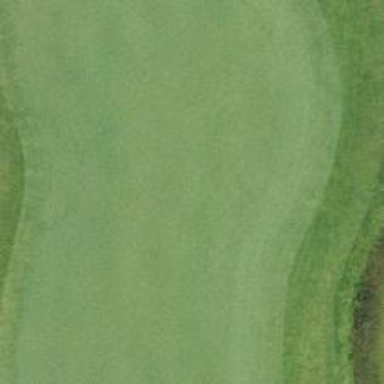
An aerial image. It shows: Golf hole.